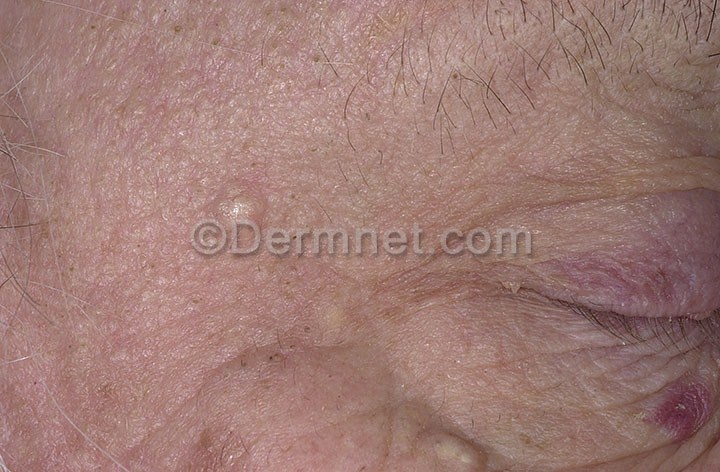
Disease: Seborrheic Keratoses and other Benign Tumors